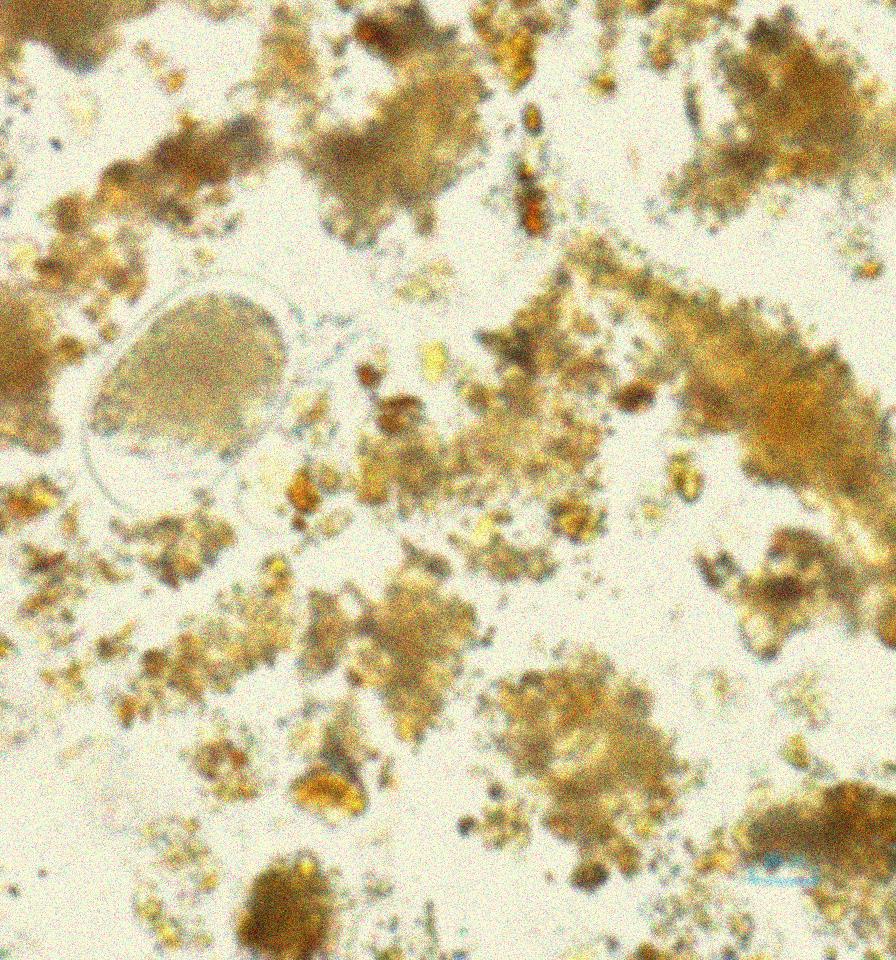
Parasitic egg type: Hookworm egg